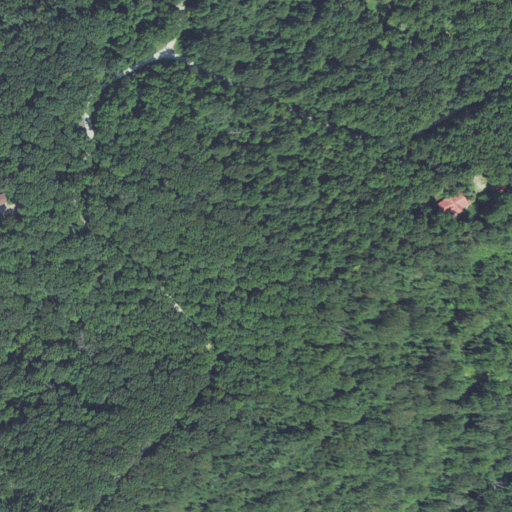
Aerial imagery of mountain in North Carolina named Miller Mountain containing deciduous forest and open development